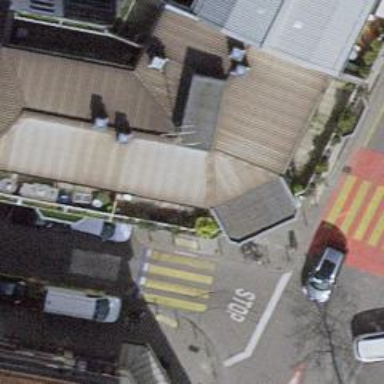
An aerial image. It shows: Café.